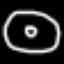
Label: donut